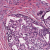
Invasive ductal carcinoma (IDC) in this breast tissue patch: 0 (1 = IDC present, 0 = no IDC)